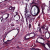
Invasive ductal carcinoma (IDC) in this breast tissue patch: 0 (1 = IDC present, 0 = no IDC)